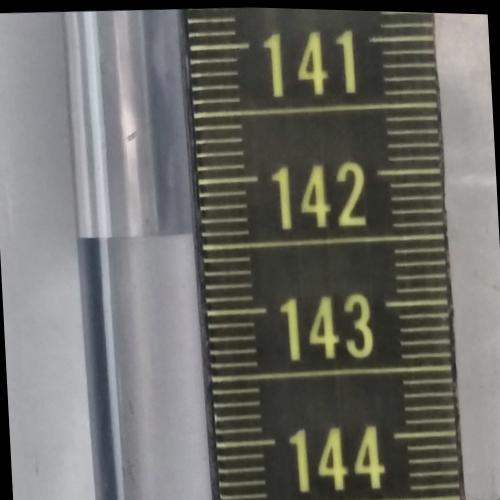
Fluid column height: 142.4 cm